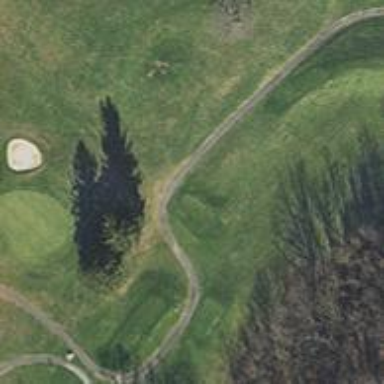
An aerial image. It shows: Golf tee.